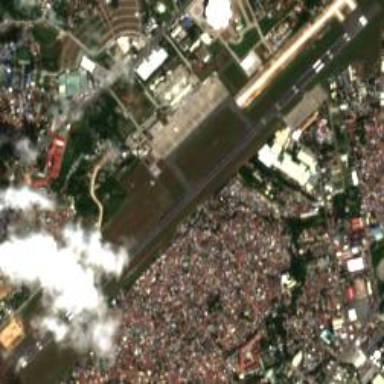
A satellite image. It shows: Runway in airport area.